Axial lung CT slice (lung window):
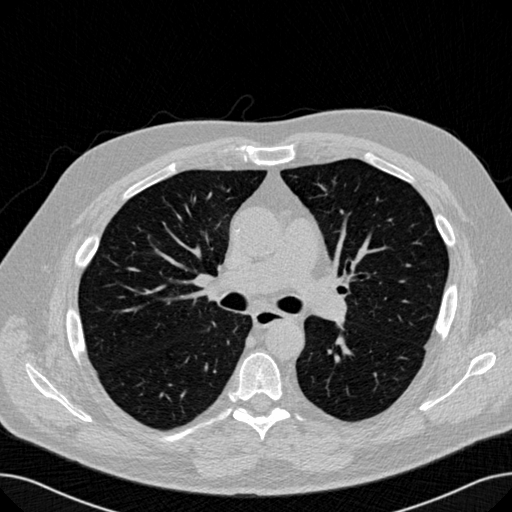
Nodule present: no